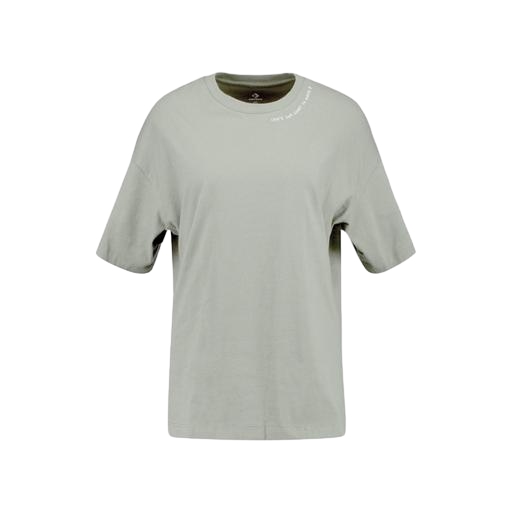
mid t-shirt, boxy fit t-shirt, ss t-shirt, white background